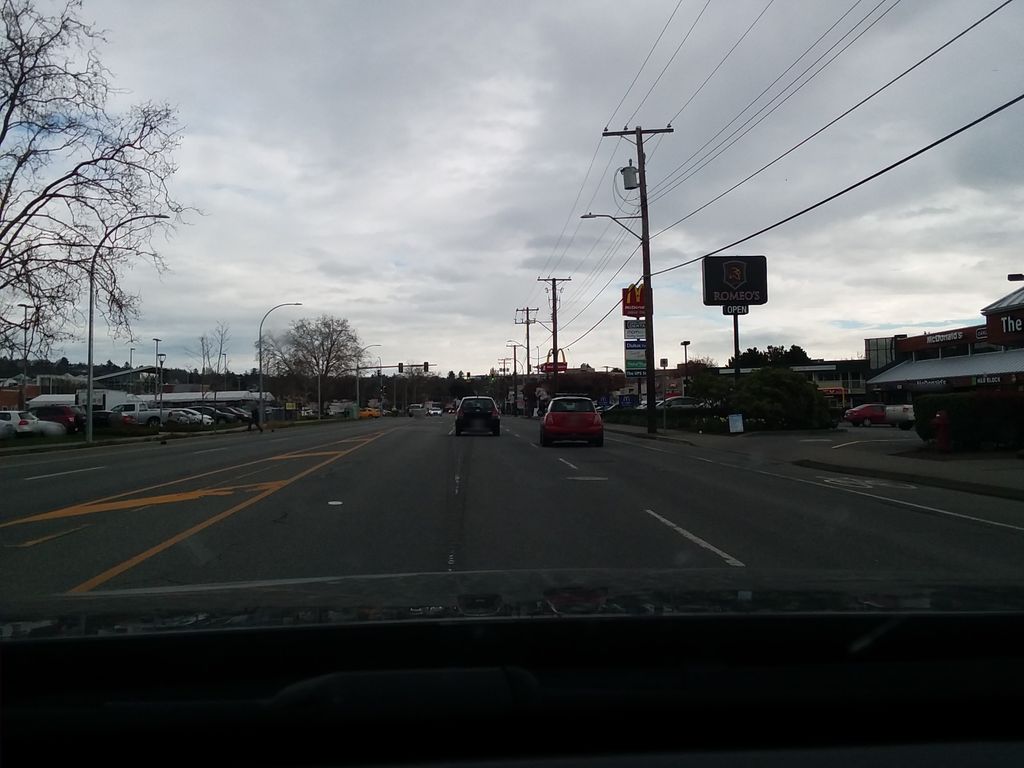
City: victoria